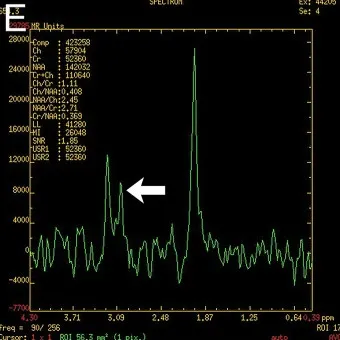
Magnetic resonance images. (E) Hydrogen magnetic resonance spectroscopy image of a lesion in the left cerebrum, including a decreased choline peak (arrow).
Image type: radiology (mri)